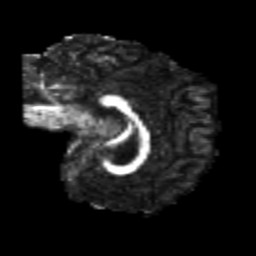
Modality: FA
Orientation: sagittal
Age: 21
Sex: female
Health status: healthy
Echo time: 0.074 s